Question: What is the result of this measurement?
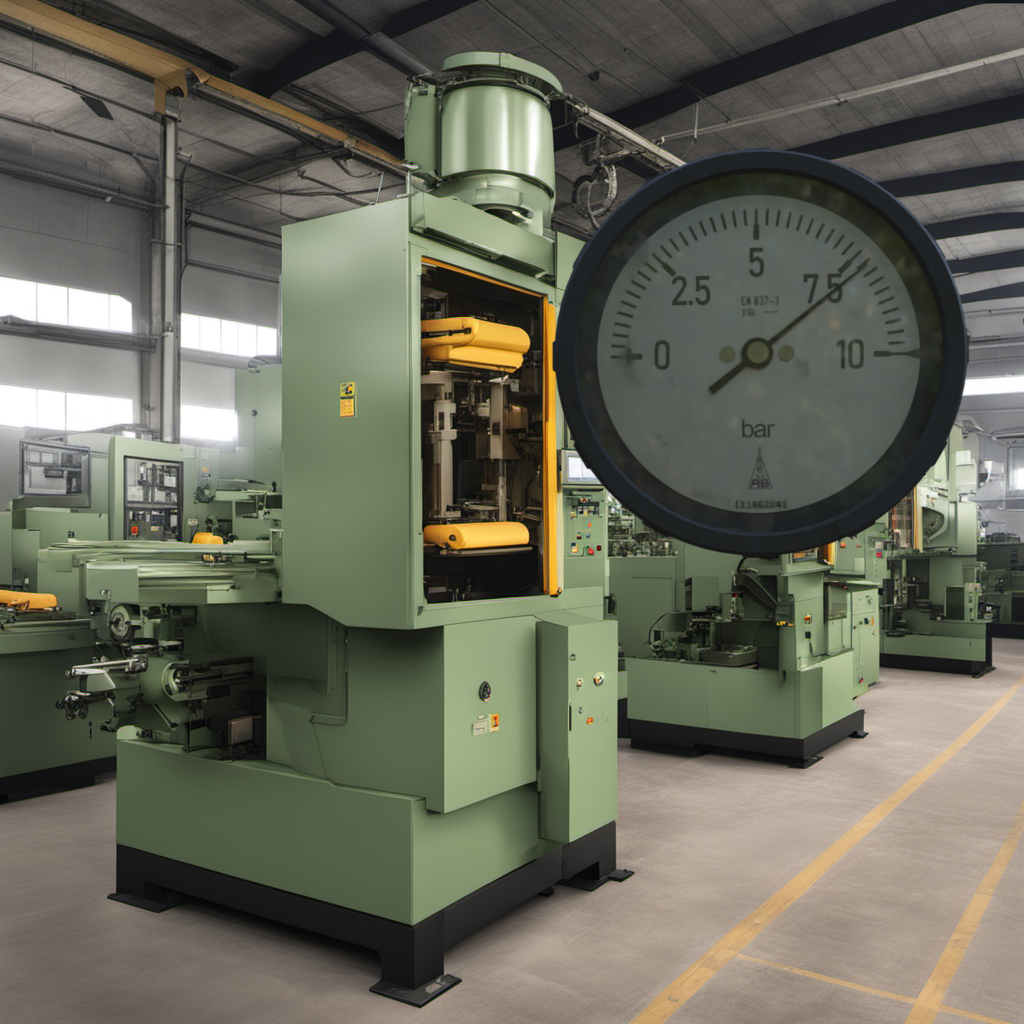
Answer: The result is 7.7
Question: What is the range of this measurement?
Answer: The range is from 0 to 10
Question: What is the minimum and maximum value of this measurement?
Answer: The minimum value is 0 and the maximum value is 10